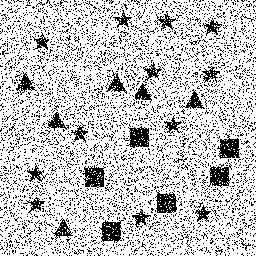
Squares: 6
Triangles: 6
Stars: 12
Total shapes: 24